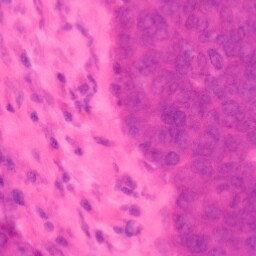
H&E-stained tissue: Colon